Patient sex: M
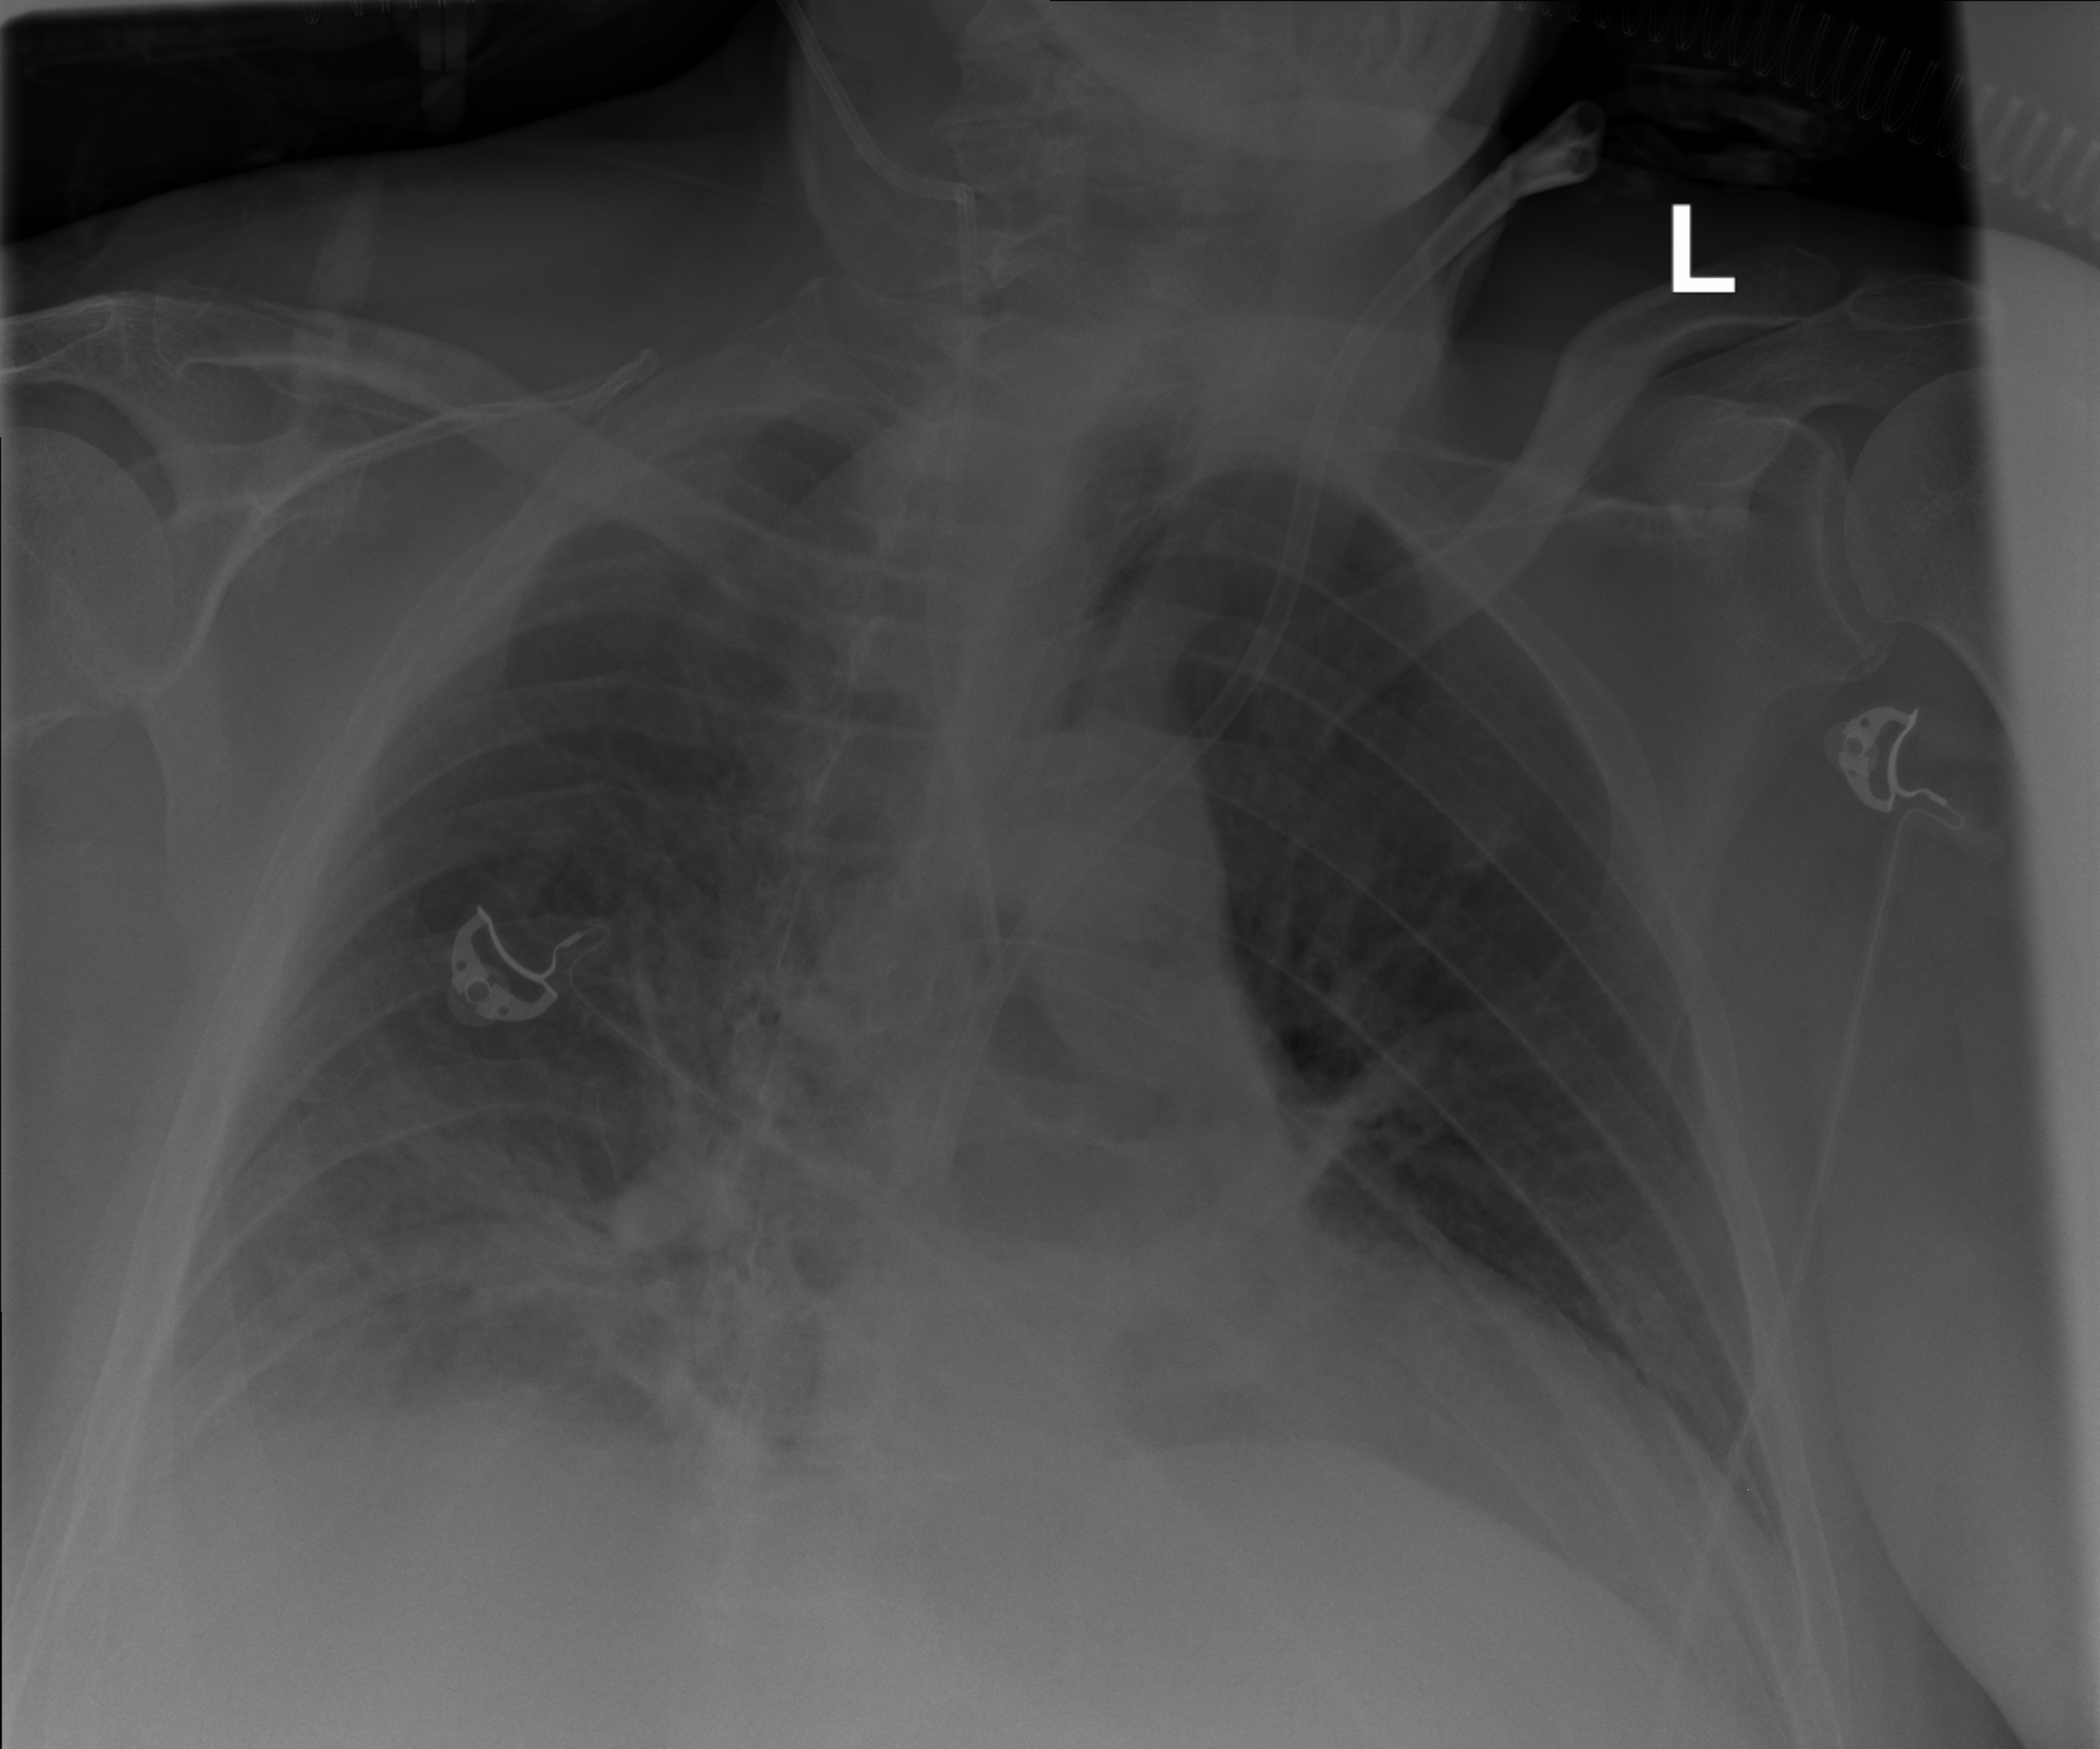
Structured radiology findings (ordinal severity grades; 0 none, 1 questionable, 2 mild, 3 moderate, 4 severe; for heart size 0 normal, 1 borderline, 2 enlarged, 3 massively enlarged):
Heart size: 1
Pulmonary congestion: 0
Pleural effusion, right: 2
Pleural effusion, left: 2
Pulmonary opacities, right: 2
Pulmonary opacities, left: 0
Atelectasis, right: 2
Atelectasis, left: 2